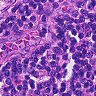
Metastatic tissue present: no